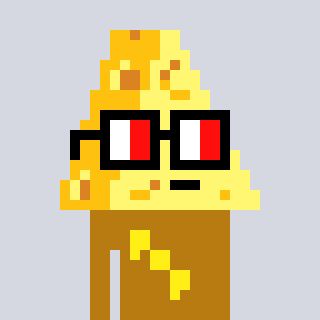
a pixel art character with square glasses with black frames and red eyes, a cheese-shaped head and a gold-colored body on a cool background